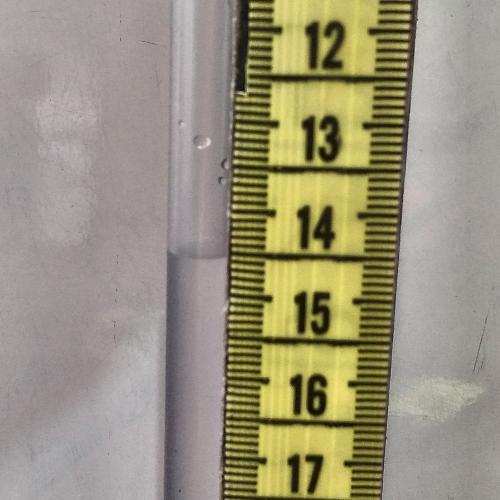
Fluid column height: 14.6 cm